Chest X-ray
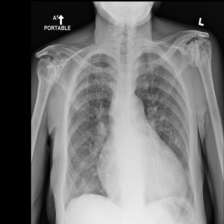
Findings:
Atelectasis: negative
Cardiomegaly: positive
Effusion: positive
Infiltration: positive
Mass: negative
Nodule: negative
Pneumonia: negative
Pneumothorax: negative
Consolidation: negative
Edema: negative
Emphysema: negative
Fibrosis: positive
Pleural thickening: negative
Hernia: negative